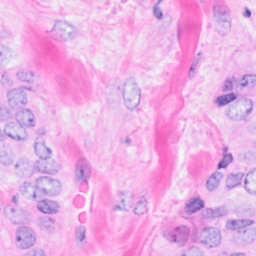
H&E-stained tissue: Breast